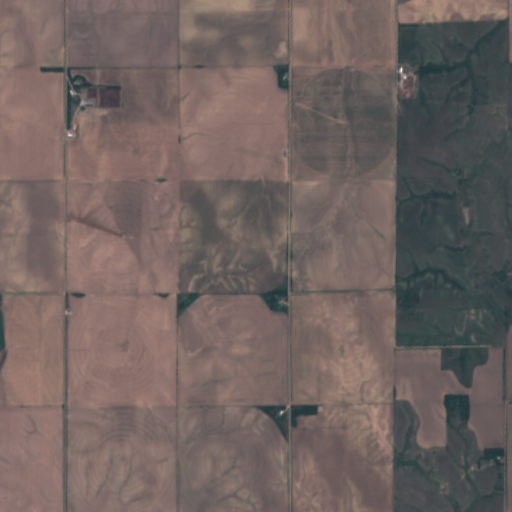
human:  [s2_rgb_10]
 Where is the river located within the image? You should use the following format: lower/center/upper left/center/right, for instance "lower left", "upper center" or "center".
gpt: The river is located in the lower left of the image.
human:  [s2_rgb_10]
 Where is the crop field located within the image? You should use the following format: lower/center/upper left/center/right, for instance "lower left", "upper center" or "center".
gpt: There is no crop field in the image.